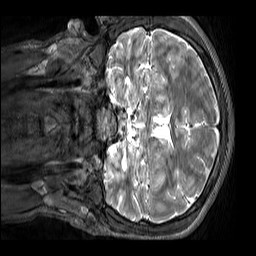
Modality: T2w
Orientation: coronal
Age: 13
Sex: male
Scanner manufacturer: siemens
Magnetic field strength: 3 T
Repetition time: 3.2 s
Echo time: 0.408 s